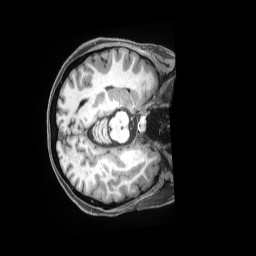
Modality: T1w
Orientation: axial
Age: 53
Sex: female
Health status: ill
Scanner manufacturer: siemens
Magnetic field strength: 3 T
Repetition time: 2.5 s
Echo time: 0.00181 s